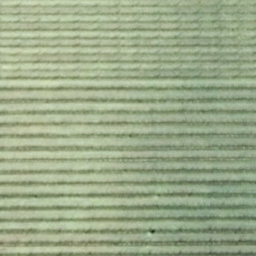
Label: agricultural